Aerial crown-view tile of a tropical tree (Barro Colorado Island, Panama), acquired 20241216:
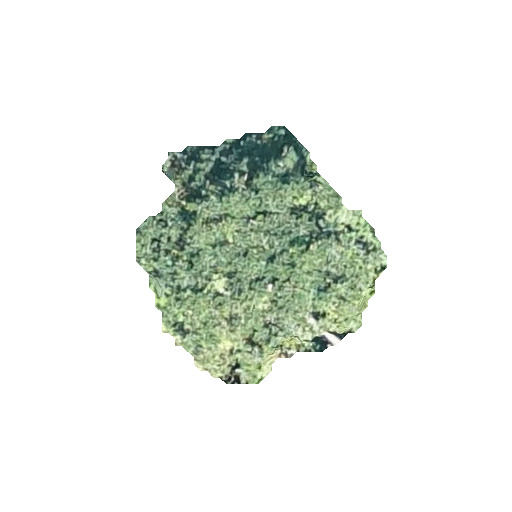
Species: Trattinnickia aspera
GBIF accepted scientific name: Trattinnickia aspera
Crown area: 62.448 m²